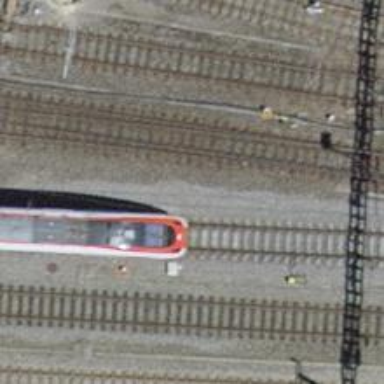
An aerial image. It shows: Railway switch.